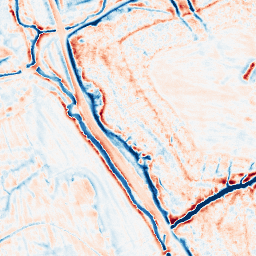
Category: edge_preserving
Decomposition family: bilateral
Decomposition parameters: d: 15
sigma_color: 100
sigma_space: 100
Upsampling method: regularized
Upsampling parameters: scale: 4
lambda_reg: 0.01
Upsampling scale: 4